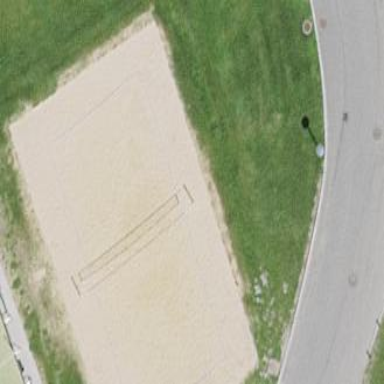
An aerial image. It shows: Sandy pitch for beach volleyball.